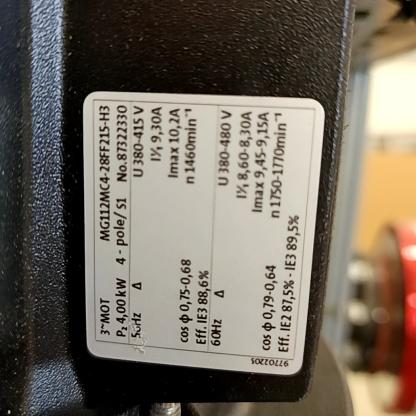
Klasa: tabliczka-znamionowa